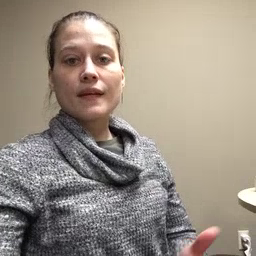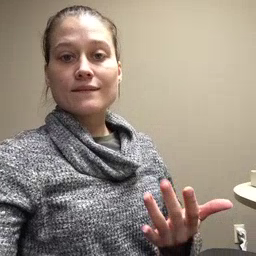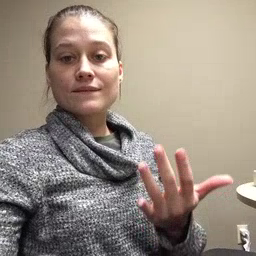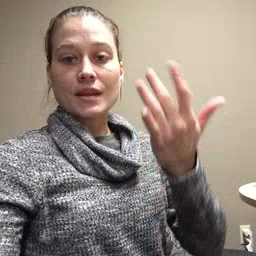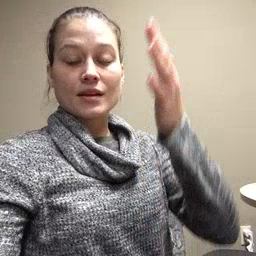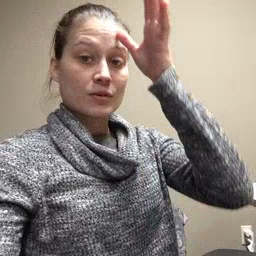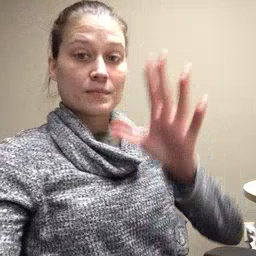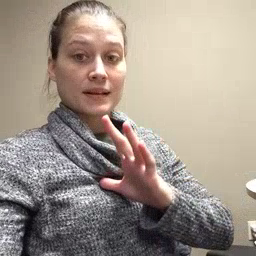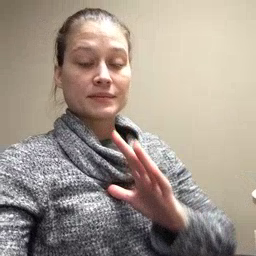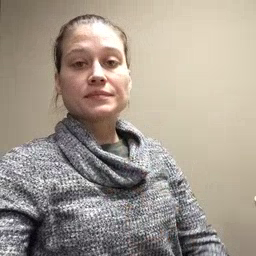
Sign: fireman